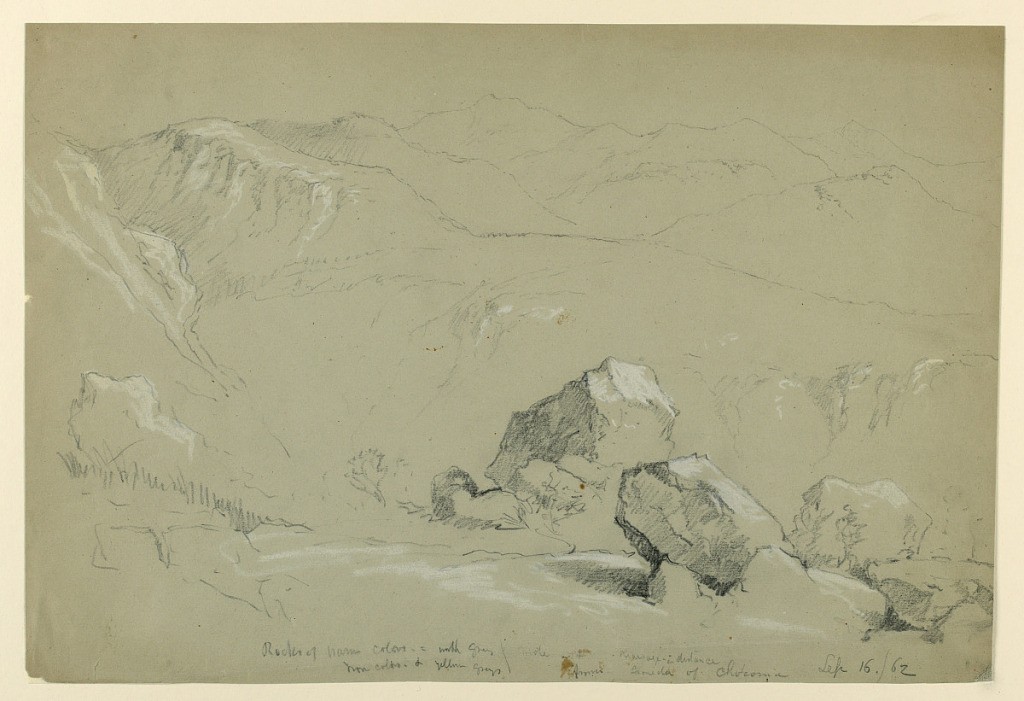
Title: Sketch from Mount Chocorua
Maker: Daniel Huntington, American, 1816–1906
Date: September 16, 1862
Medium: Graphite, black and white crayon on grey paper
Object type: Drawing
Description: Rocks in foreground. Ridges beyond to Mount Kearsage in distance, center. Notes on color and location, below, with date.